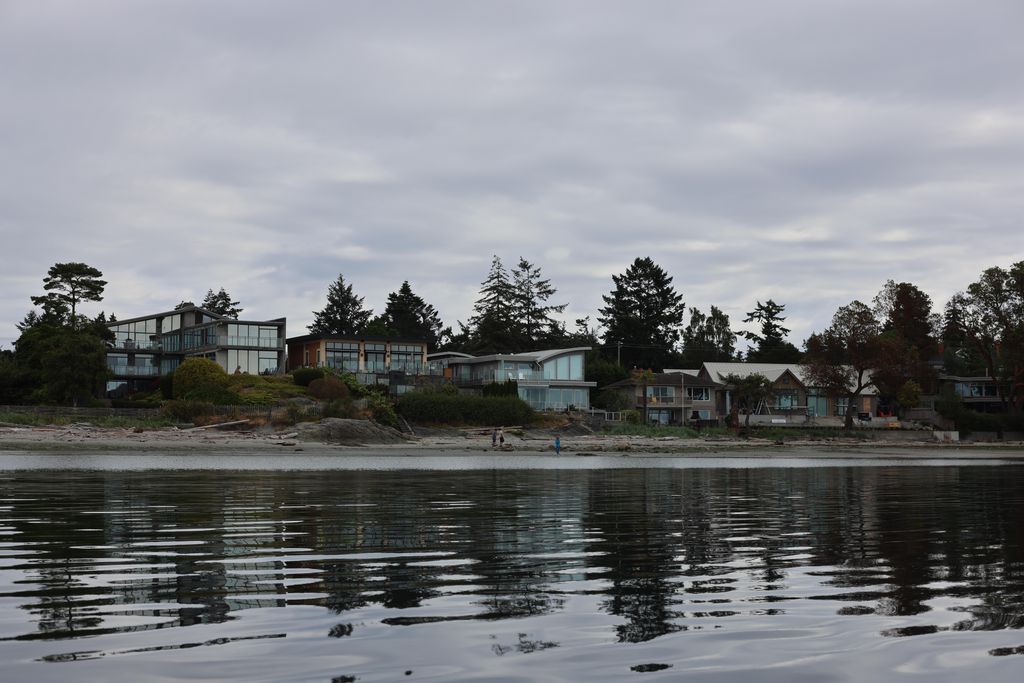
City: victoria